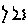
Label: zigzag